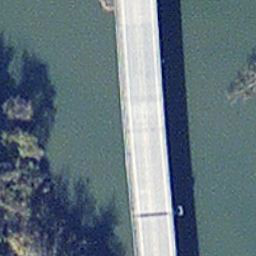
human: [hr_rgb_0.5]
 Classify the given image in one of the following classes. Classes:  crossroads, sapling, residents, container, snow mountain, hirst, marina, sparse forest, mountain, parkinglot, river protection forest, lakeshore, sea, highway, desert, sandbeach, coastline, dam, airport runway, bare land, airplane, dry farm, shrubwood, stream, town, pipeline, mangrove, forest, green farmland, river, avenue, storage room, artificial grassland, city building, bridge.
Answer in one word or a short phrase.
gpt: bridge